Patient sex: M
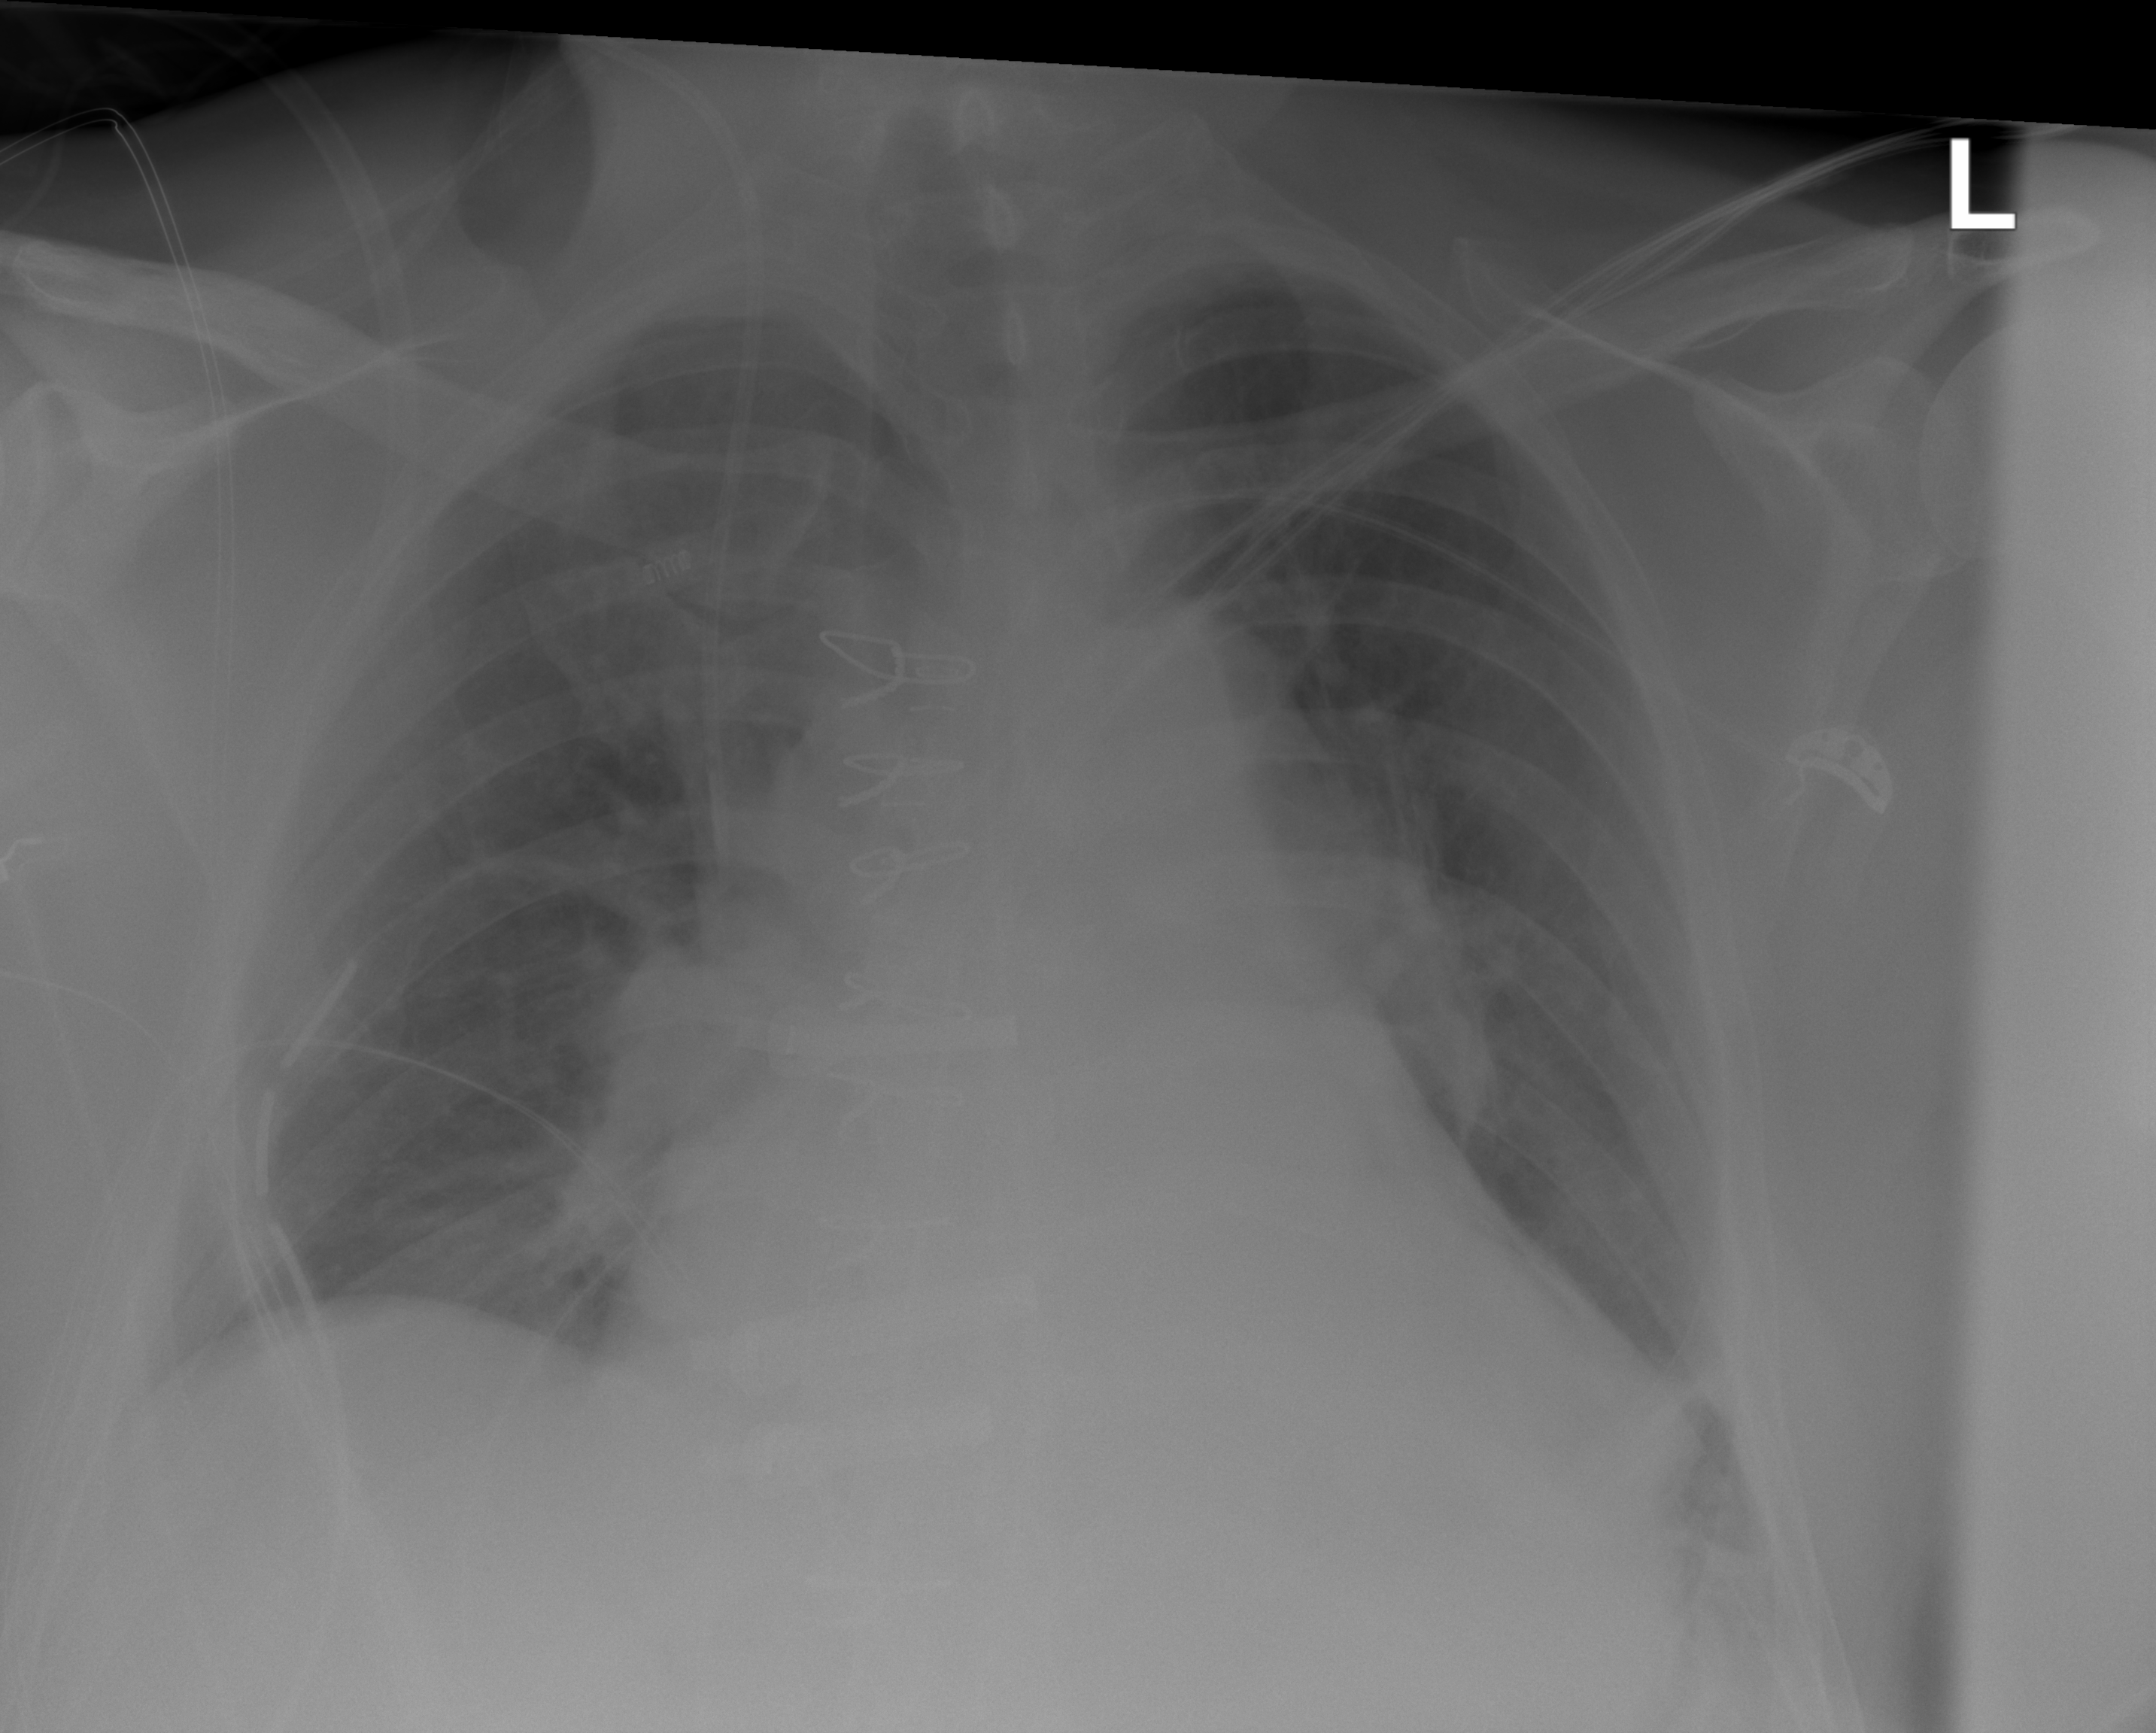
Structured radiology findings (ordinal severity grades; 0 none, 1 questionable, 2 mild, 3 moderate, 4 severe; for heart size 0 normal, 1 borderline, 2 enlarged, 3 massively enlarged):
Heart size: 2
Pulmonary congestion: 1
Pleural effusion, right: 0
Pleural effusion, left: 1
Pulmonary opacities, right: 0
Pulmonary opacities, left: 0
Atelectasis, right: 2
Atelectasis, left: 2